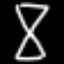
Label: hourglass